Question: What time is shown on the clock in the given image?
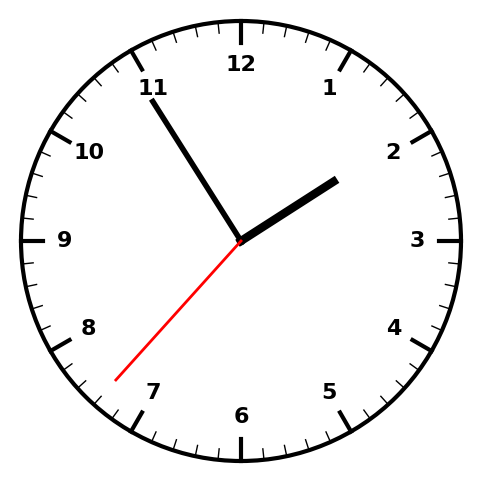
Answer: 01:54:37